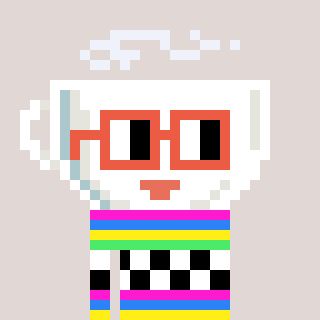
a pixel art character with square orange glasses, a mug-shaped head and a green-colored body on a warm background